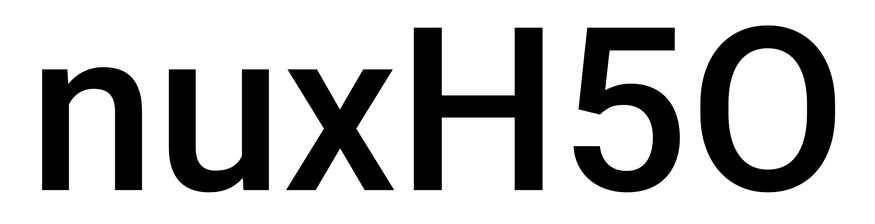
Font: Roboto_Medium